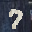
Label: 7